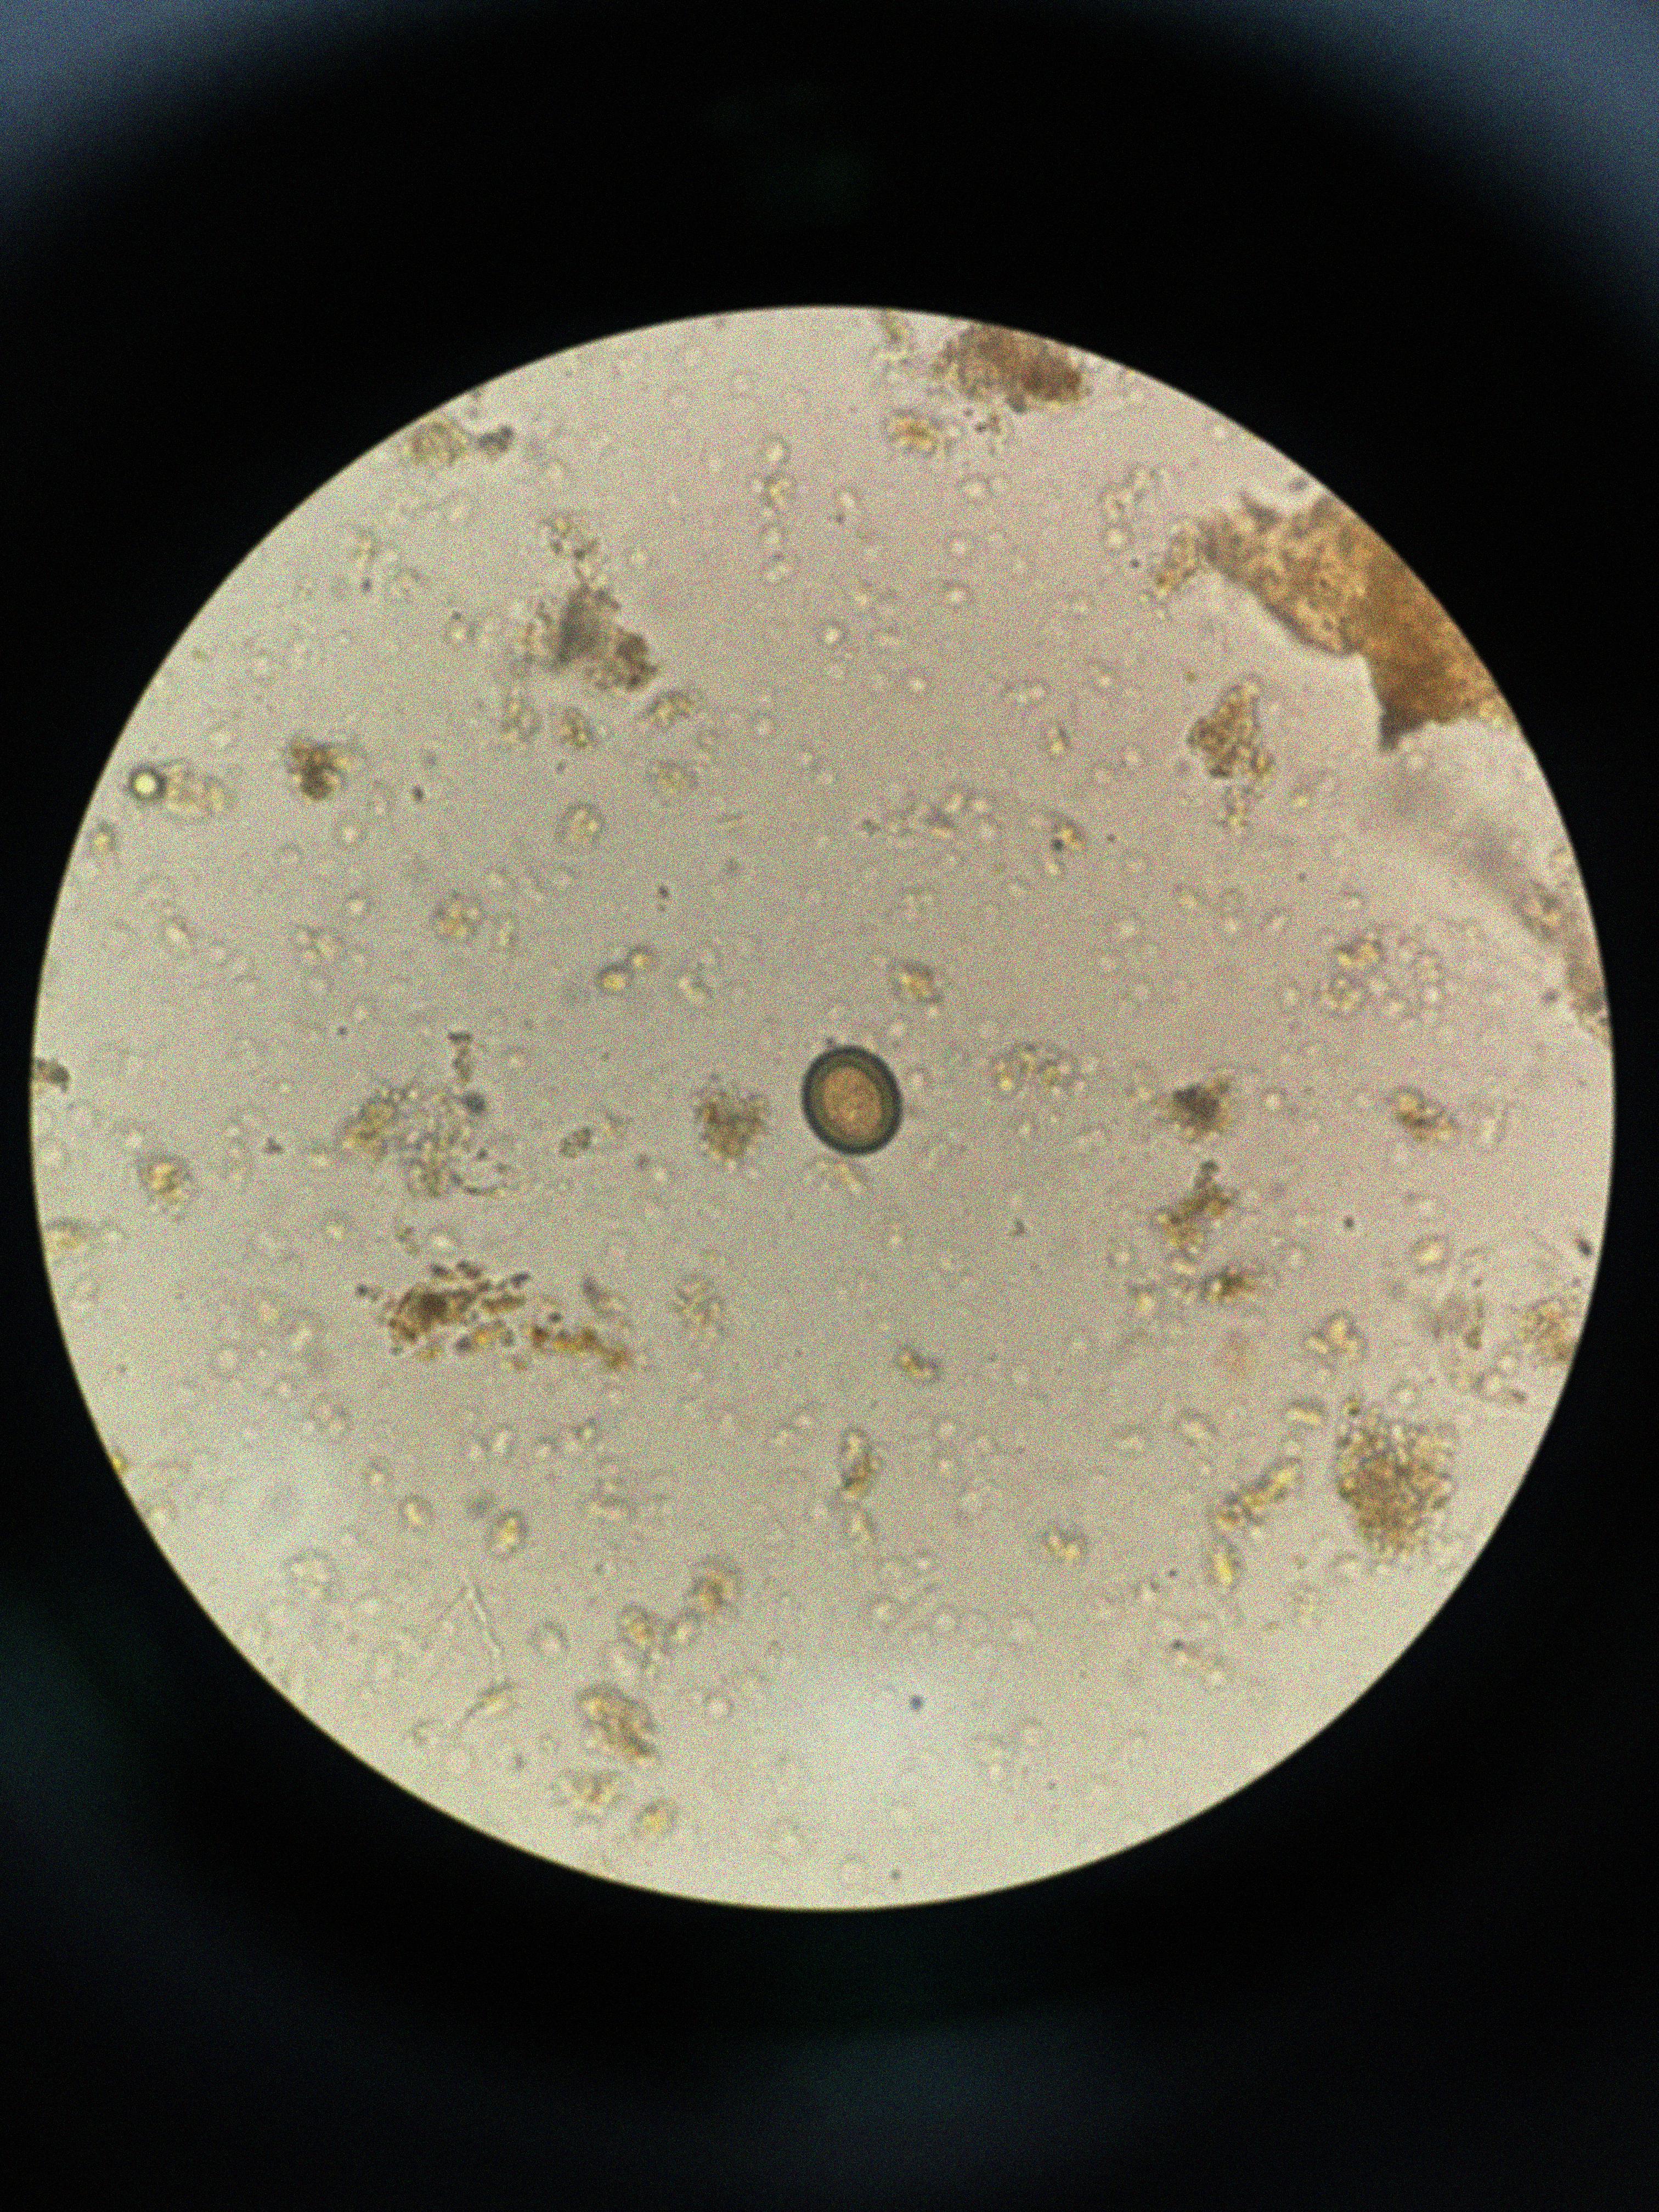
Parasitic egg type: Taenia spp. egg